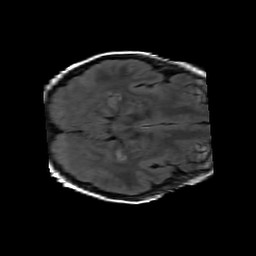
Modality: FLAIR
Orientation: axial
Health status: ill
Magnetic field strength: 3 T